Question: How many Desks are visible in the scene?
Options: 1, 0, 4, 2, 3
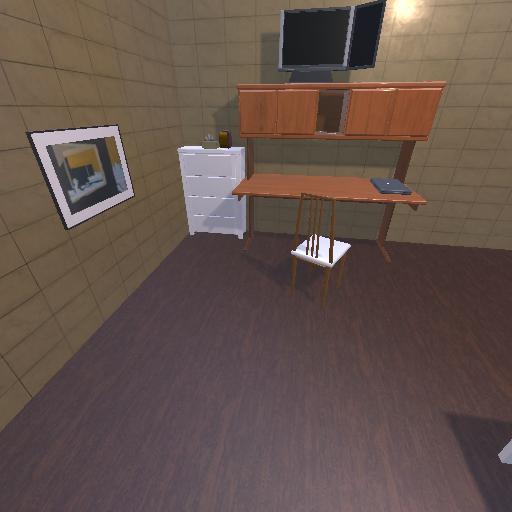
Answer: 1